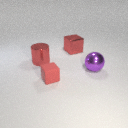
small red rubber cube to the right of large red metal cylinder